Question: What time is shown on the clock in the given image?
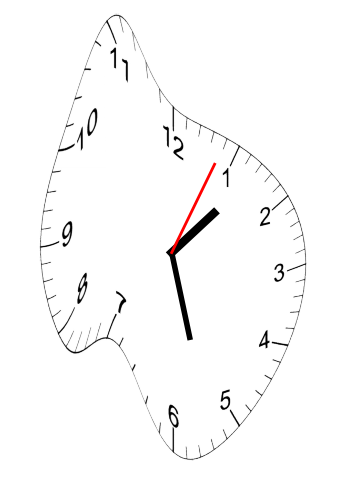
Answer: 01:27:04